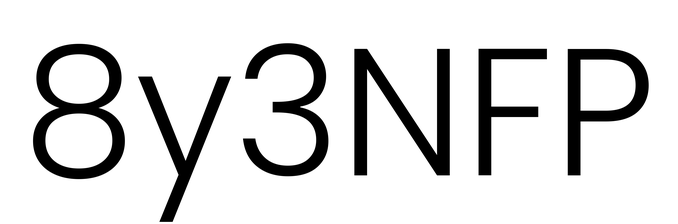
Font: Poppins-Light